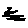
Label: zigzag